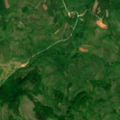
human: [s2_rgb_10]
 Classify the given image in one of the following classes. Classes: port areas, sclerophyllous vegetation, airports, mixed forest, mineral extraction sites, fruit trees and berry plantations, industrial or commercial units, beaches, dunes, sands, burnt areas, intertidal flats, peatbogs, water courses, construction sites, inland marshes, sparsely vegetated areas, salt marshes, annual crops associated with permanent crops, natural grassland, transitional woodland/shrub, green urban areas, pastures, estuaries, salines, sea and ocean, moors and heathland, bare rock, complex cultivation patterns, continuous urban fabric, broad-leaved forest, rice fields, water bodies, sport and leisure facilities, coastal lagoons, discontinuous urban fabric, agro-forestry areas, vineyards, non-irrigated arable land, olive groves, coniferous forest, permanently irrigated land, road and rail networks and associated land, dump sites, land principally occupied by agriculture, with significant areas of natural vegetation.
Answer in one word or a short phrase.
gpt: complex cultivation patterns, land principally occupied by agriculture, with significant areas of natural vegetation, broad-leaved forest, transitional woodland/shrub